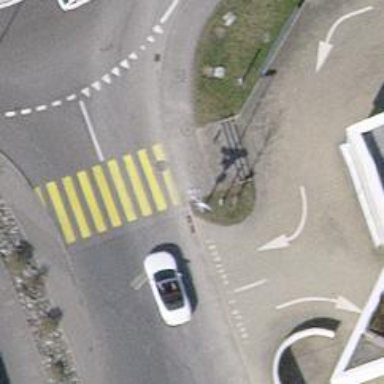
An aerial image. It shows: Zebra crossing on the road.